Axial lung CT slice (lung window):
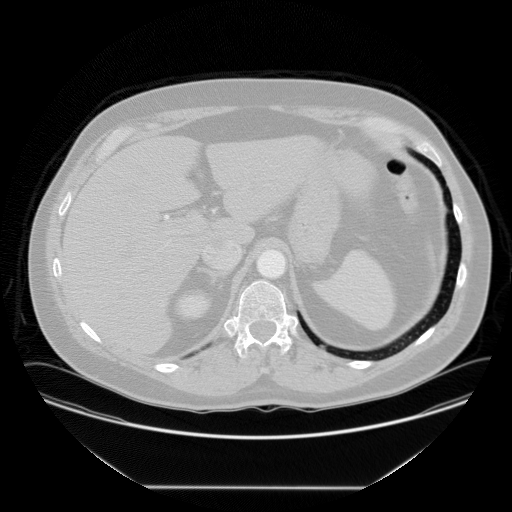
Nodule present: no